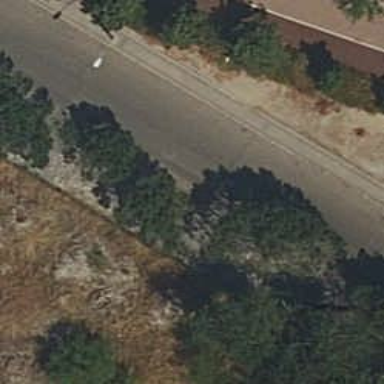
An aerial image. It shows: Residential road with separate sidewalk.